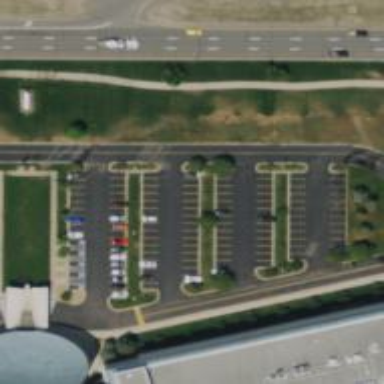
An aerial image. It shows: Parking space.